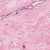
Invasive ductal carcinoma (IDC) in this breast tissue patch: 0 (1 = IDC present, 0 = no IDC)